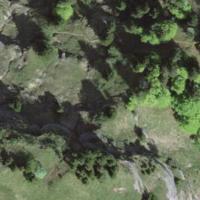
EUNIS habitat code: 44
Species observed at this site:
Saxifraga aizoides